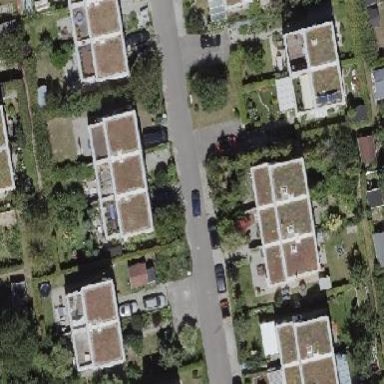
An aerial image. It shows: Residential neighbourhood.